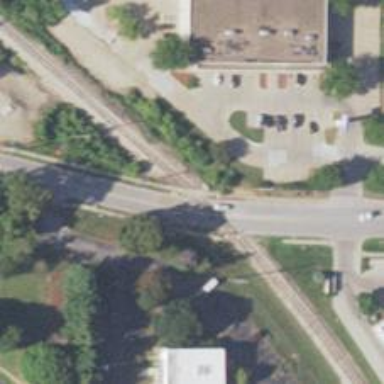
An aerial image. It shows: Crossing for the railway.